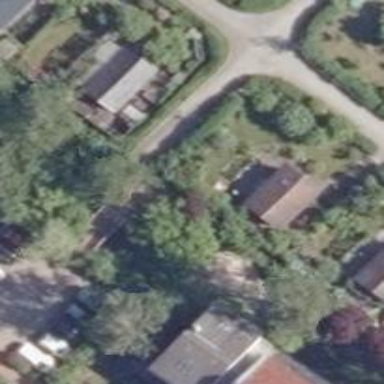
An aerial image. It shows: Footway.